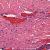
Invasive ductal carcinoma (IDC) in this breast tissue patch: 1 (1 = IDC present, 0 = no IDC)